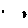
Label: moon